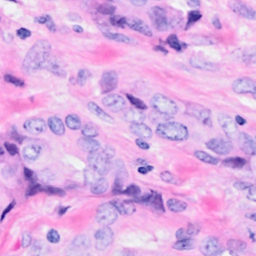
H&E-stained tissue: Breast